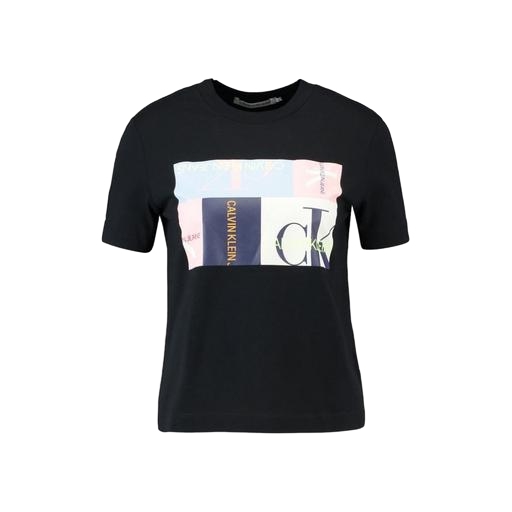
graphic tee, black colorblock graphic tee, black collage print t-shirt, white background